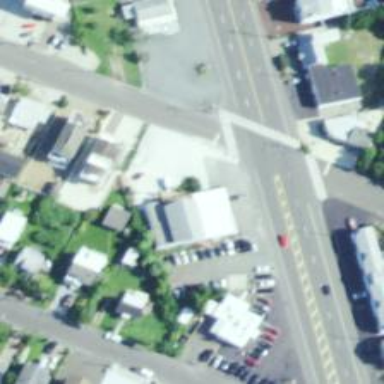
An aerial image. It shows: Convenience shop.